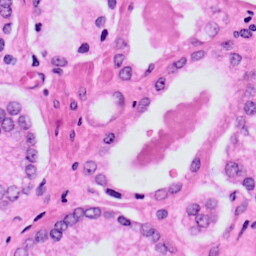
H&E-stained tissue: Prostate